Question: I am setting up such that the choice of my first combobox(name = combo3) determines what the second combobox(name = combo4) will show. This works fine.
Now I am trying to make the second combobox determine what my third combobox will show. This doesn't work. The moment I make a selection on the second combox, it jams and returns error. But if I hard code the value of the 2nd combobox, it works.
I am getting indexoutofbounds exception. Problem seems to be with the method private void ComboBox_SelectionChanged2(). Please advice what is wrong. Thanks.
MainWindow
'''
string[] tableArray = { "Agent_Name", "Agent_Age", "Agent_Gender", "Agent_Alias", "Security_Clearance", "Dept_ID", "Job_ID", "Mission_ID" };
string[] attributeArray = { "Mission_Name", "Mission_Description", "Mission_Country", "Mission_City" };
private void ComboBox_SelectionChanged1(object sender, SelectionChangedEventArgs e)
{
if (((ComboBoxItem)combo3.SelectedItem).Content.ToString() == "Agents")
{
combo4.Items.Clear();
foreach (string x in tableArray)
{
combo4.Items.Add(x);
}
}
else
{
combo4.Items.Clear();
foreach (string x in attributeArray)
{
combo4.Items.Add(x);
}
}
}
private void ComboBox_SelectionChanged2(object sender, SelectionChangedEventArgs e)
{
combo5.Items.Clear();
MessageBox.Show(combo4.Text); //debugging line returns empty which shouldn't be the case. I chose Mission_Name thus it should show Mission_Name.
//fillCombo("SELECT * FROM " + combo3.Text + ";", "Mission_Name", combo5); //works
fillCombo("SELECT * FROM " + combo3.Text + ";", combo4.Text, combo5); // not working
}
private void fillCombo(string query, string name, ComboBox c)
{
MySqlCommand cmdReader = new MySqlCommand(query, conn);
MySqlDataReader myReader;
myReader = cmdReader.ExecuteReader();
while (myReader.Read())
{
string temp = myReader.GetString(name);
c.Items.Add(temp);
}
myReader.Close();
}
'''
XAML:
'''
<ComboBox x:Name="combo3" Width="120" SelectionChanged="ComboBox_SelectionChanged1">
<ComboBoxItem x:Name="box3" Content="Agents"/>
<ComboBoxItem x:Name="box4" Content="Missions"/>
</ComboBox>
<ComboBox x:Name="combo4" Width="120" SelectionChanged="ComboBox_SelectionChanged2">
</ComboBox>
<ComboBox x:Name="combo5" Width="120" Canvas.Left="818" Canvas.Top="588"/>
'''
Error Message:
> An unhandled exception of type 'System.IndexOutOfRangeException'
occurred in MySql.Data.dllAdditional information: Could not find specified column in results:
How the combo boxes looks.

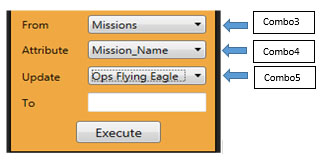
Answer: Replace this
'''
MessageBox.Show(combo4.Text);
'''
With this:
'''
MessageBox.Show(combo4.SelectedText);
'''
Or with this:
'''
MessageBox.Show(combo4.SelectedItem.ToString());
'''
replace everywhere you use combo4.Text as-well as combo1 2 3 and so on